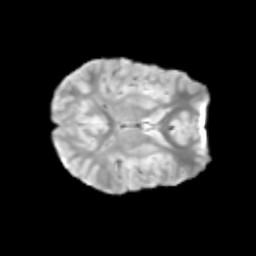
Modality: T2w
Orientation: axial
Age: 11
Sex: male
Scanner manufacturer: siemens
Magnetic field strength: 3 T
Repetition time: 3.8 s
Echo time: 0.07 s